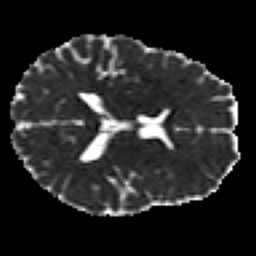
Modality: MD
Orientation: axial
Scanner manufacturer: siemens
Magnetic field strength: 3 T
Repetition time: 7.8 s
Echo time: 0.09 s